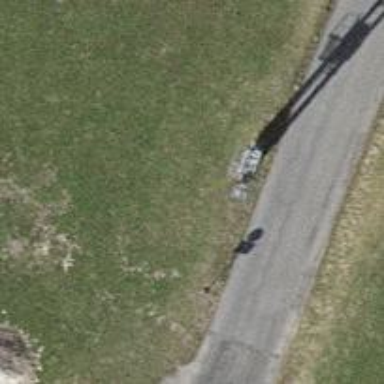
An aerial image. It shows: Pole with transformer.